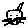
Label: cat